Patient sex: M
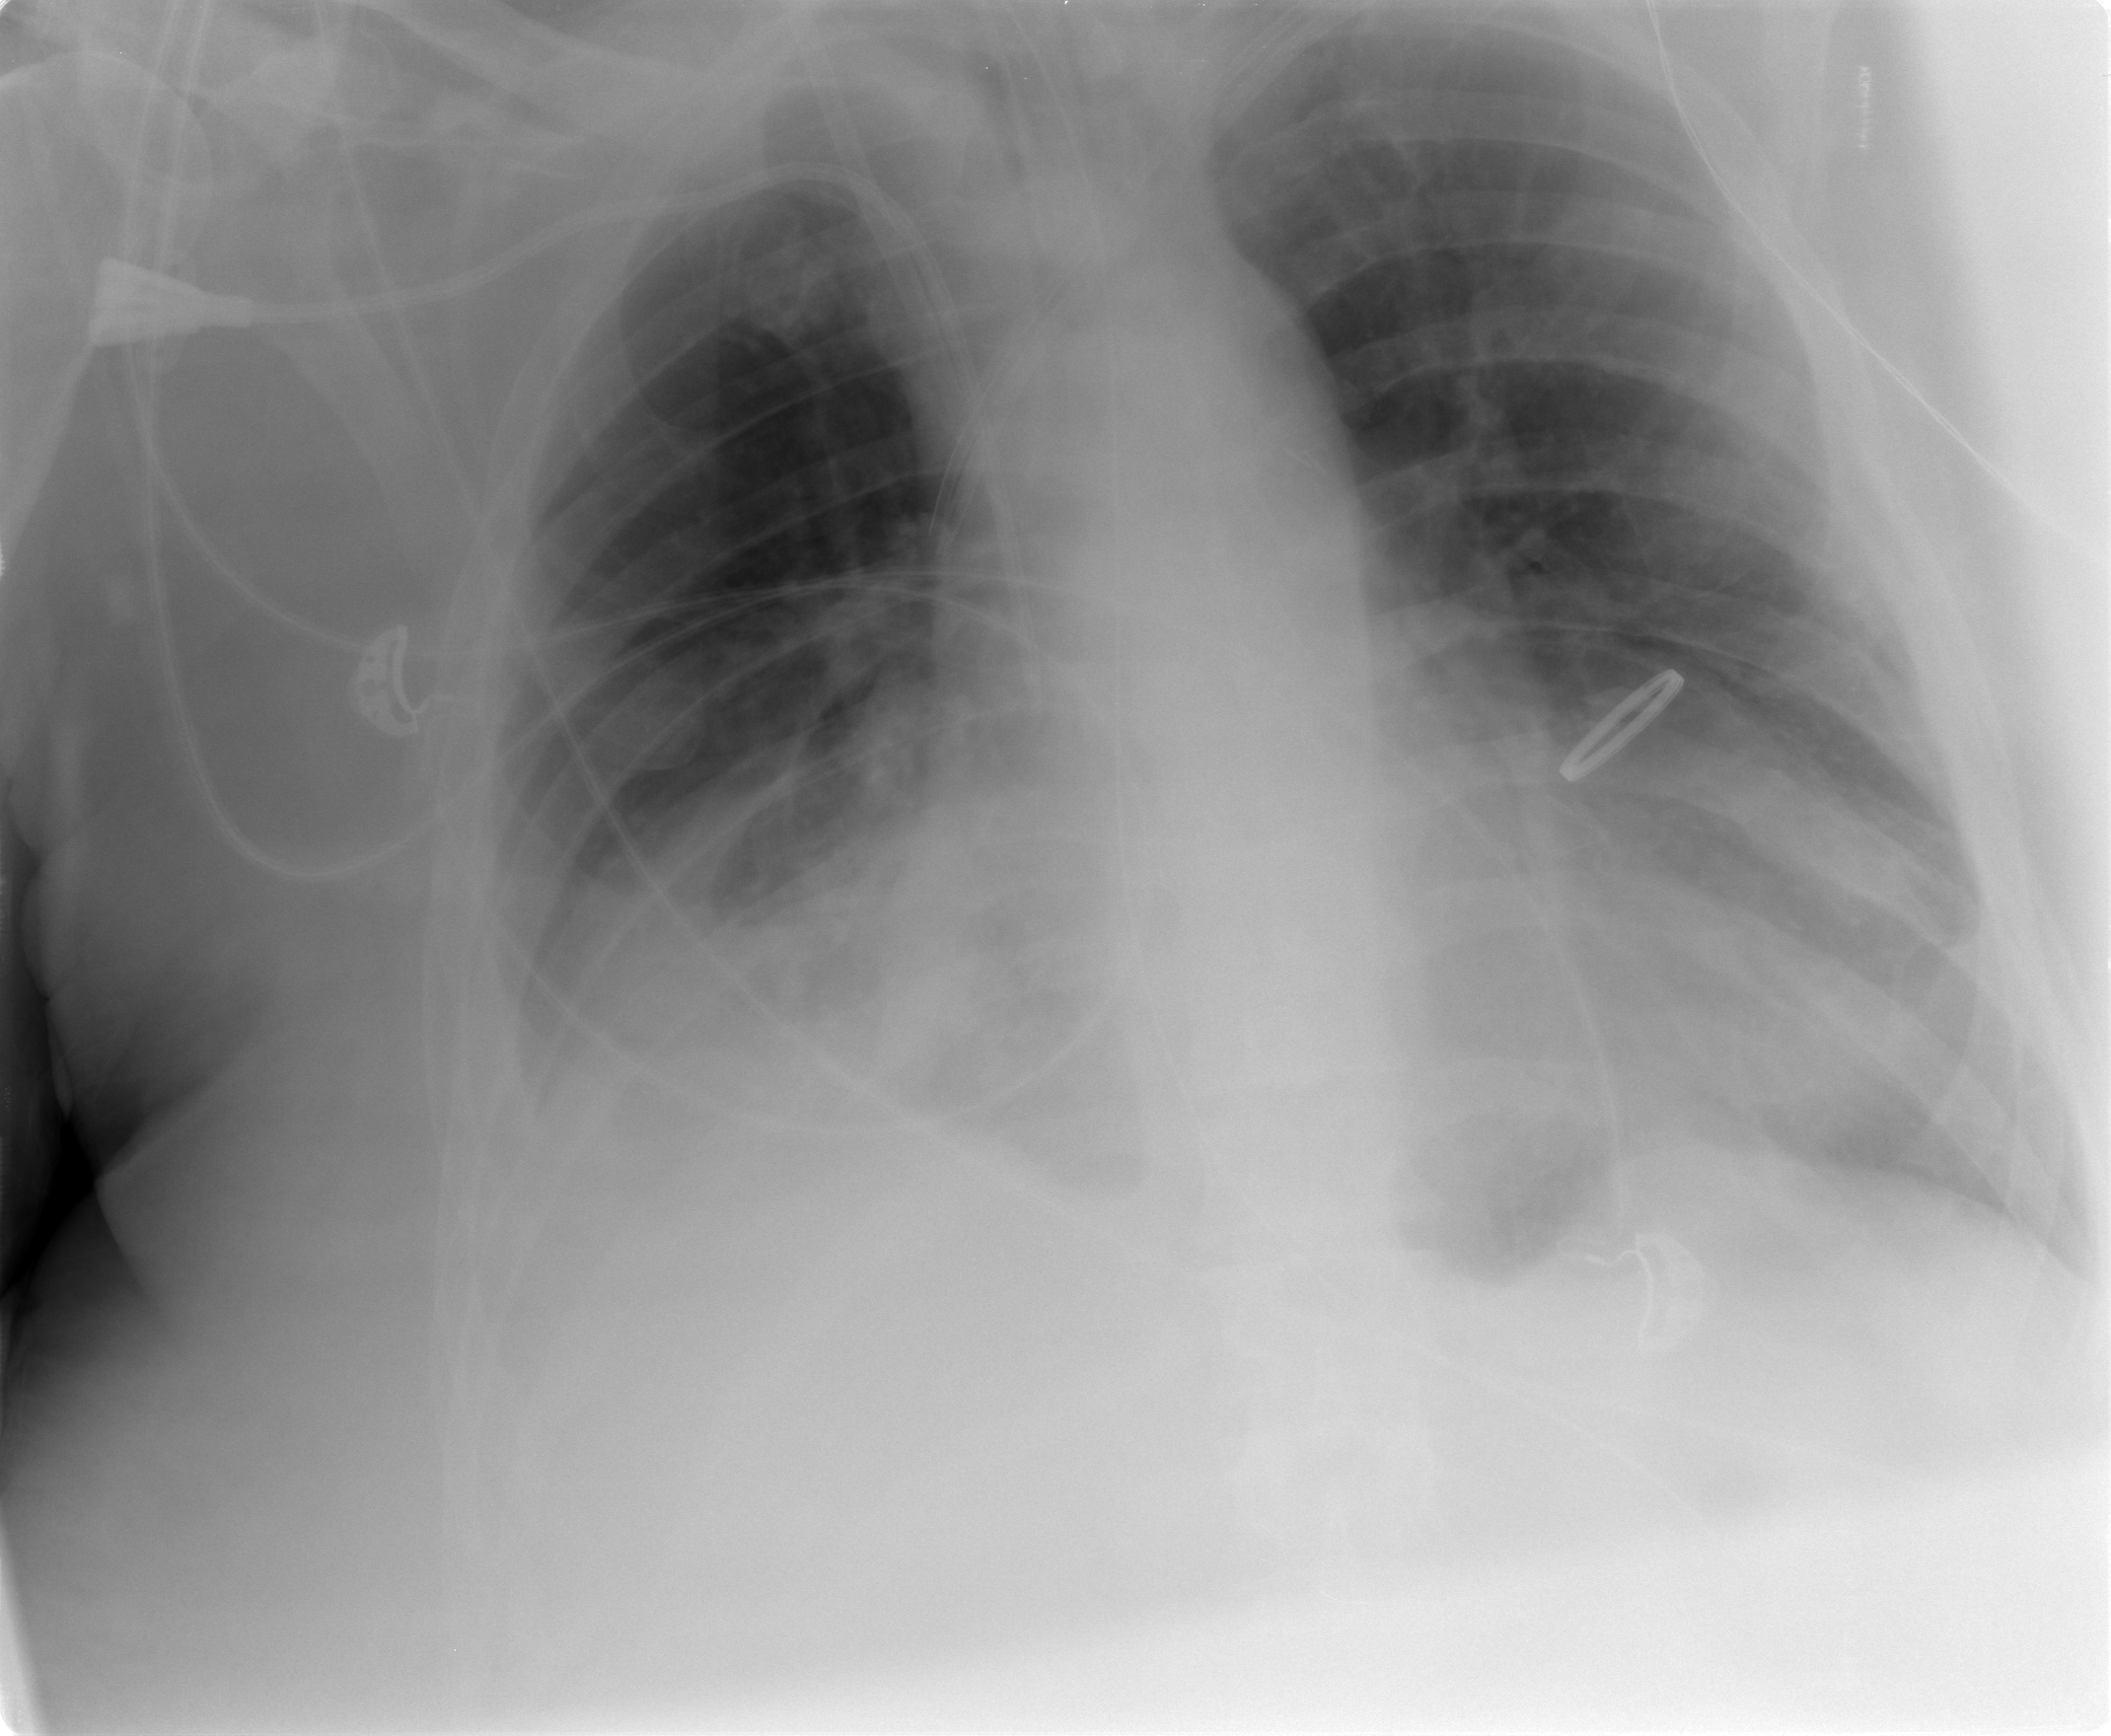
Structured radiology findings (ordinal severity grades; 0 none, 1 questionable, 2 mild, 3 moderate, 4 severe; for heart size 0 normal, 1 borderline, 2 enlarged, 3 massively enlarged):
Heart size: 2
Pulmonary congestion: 2
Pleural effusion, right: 3
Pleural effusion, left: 2
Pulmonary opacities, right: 2
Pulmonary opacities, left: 0
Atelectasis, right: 2
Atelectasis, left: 2